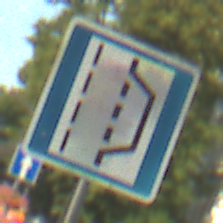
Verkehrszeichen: NothalteUndPannenbucht
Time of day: SunriseSunset
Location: Outdoor (Suburban)
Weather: PartlyCloudy
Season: NotSpecified
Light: Natural